Question: So I tried to follow an example from: <URL>, but I get the following error 'left shift count >= width of type'.

I did find others having this issue here on stackoverflow but I don't understand this error?
'''
#include "contiki.h"
#include <string.h>
#include <stdio.h>
#include <stdlib.h>
#include <math.h>
//Define sizeof - macros
#define SHIFT_AMOUNT 16 // 2^16 = 65536
#define SHIFT_MASK ((1 << SHIFT_AMOUNT) - 1) // 65535 (all LSB set, all MSB clear)
static int price = 500 << SHIFT_AMOUNT;
void calcTest(){
price += 10 << SHIFT_AMOUNT;
price *= 3;
price /= 4; // now our price is ((500 + 10) * 3) / 4 = 382.5
printf("price integer is %d
", price >> SHIFT_AMOUNT);
printf ("price fraction is %d
", price & SHIFT_MASK);
}
//Defining two processors, one for making the 'knock' and one to listen
PROCESS(data_comp, "data_comp");
AUTOSTART_PROCESSES(&data_comp);
/*---------------------------------------------------------------------------*/
PROCESS_THREAD(data_comp, ev, data)
{
static struct etimer timer;
PROCESS_BEGIN();
/* Setup a periodic timer that expires after 10 seconds. */
etimer_set(&timer, CLOCK_SECOND * 10);
while(1) {
calcTest();
/* Wait for the periodic timer to expire and then restart the timer. */
PROCESS_WAIT_EVENT_UNTIL(etimer_expired(&timer));
etimer_reset(&timer);
}
PROCESS_END();
}
'''
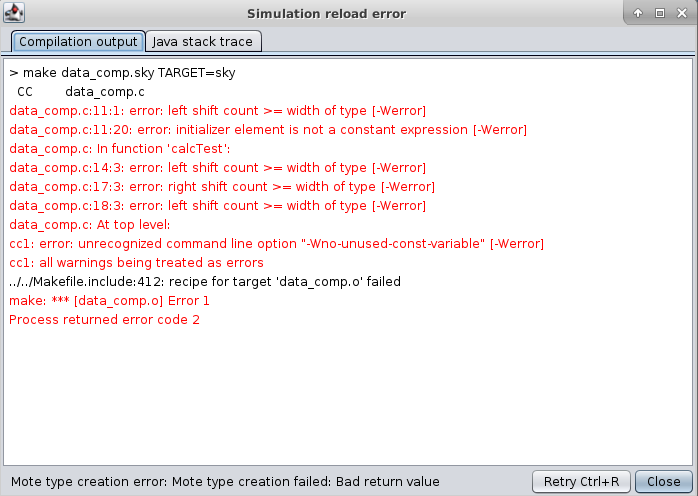
Answer: The example in the question you link to is written for a C implementation in which 'int' is 32 bits. In the C implementation you are using, the 'int' type appears to be 16 bits, and this is too short for 16-bit shifts. You will need to adjust the code to use shorter shifts or a wider integer type.
Each integer type has a width, which is the number of bits used to represent it, including a sign bit (if the type is signed) and the value bits but excluding padding bits.
The error message "left shift count >= width of type" says amount of the left shift is greater than or equal to the width of the integer type you are shifting. For example, if you shift a 16-bit number 16 bits left, you shift all bits out of the integer, and there are none left. The C standard essentially treats this as overflow: It does not define the behavior. So the compiler is warning you.
Since the code in the question does not exactly match the error messages in the question, we cannot be sure, but one possibility is you are compiling for target in which the 'int' type is 16 bits wide, so the 'SHIFT_AMOUNT' of 16 bits is too much. Note that shifting an 'int' is also problematic because of the sign bit and how shifts of signed integers are defined in the C standard. It is usually preferable to use an unsigned type when shifting.
Possible remedies include:
- 'int'- 'long'- 'long''SHIFT_MASK''((int) ((1l << SHIFT_AMOUNT) - 1))'- 'SHIFT_AMOUNT''((2 << SHIFT_AMOUNT-1) - 1)'- '((1 << SHIFT_AMOUNT/2 << SHIFT_AMOUNT-SHIFT_AMOUNT/2) - 1)'
Note the above options do not deal with the signedness issue. You would need to clarify the context for further advice on that.